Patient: sex M, age 26
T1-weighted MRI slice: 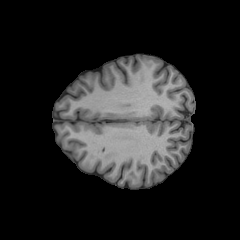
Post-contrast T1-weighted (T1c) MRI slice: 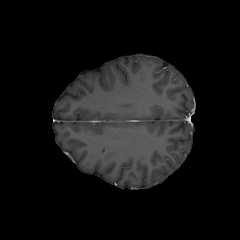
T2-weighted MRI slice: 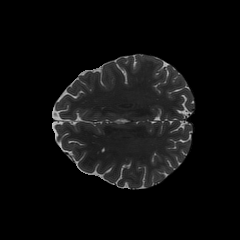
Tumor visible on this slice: no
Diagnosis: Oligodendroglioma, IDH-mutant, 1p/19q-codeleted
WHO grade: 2